Question: In a property mgt system, I'm saving buyers based on their preferences. Say a person interested in houses which has more than 2 & less than 4. So I saved it as 2,3,4. Please see the attachment.
When searching, say someone searching the buyers who are interested in houses which has more than 2, how should i write the select statement to check the bedroom column.
If someone search buyers who are interested in houses which has more than 2 bathrooms; what could be the select statement?

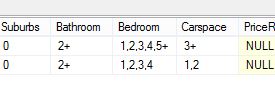
Answer: I still think a min/max is the much better table structure, but if you can't change it, try this.
First, let's come up with some base rules. If any of these is violated, then the final answer will need modification (and will probably be more complicated).
1. If a string contains + anywhere in it, the maximum is infinity.
2. The + can only occur at the end of the string.
3. The list will always be comma separated integers.
4. The smallest number will always be first in the list.
5. The largest number will always be last in the list.
If all those are true, then after a LOT of work, I think I have something you can use. The basic idea was to come up with a pair of functions that will get the min/max values out of your strings. Once you have these functions, you can use them in 'WHERE' clauses.
See this <URL> for starters. Function definitions on the left, a sample query to give you the gist of how they work on the right.
'''
CREATE FUNCTION dbo.list_min(@list_str AS VARCHAR(MAX))
RETURNS INT
WITH RETURNS NULL ON NULL INPUT
AS BEGIN
DECLARE @comma_index INT;
SET @comma_index = CHARINDEX(',', @list_str);
DECLARE @result INT;
IF (0 < @comma_index)
SET @result = CONVERT(INT, LEFT(@list_str, @comma_index - 1));
ELSE
SET @result = CONVERT(INT, REPLACE(@list_str, '+', ''));
RETURN @result;
END;
'''
and
'''
CREATE FUNCTION dbo.list_max(@list_str AS VARCHAR(MAX))
RETURNS INT
WITH RETURNS NULL ON NULL INPUT
AS BEGIN
IF (@list_str LIKE '%+')
RETURN <PHONE>; -- Max INT
DECLARE @comma_index INT;
SET @comma_index = CHARINDEX(',', REVERSE(@list_str));
DECLARE @result INT;
IF (0 < @comma_index)
SET @result = CONVERT(INT, RIGHT(@list_str, @comma_index - 1));
ELSE
SET @result = CONVERT(INT, @list_str);
RETURN @result;
END;
'''
(If anyone can think of a way to get rid of that ridiculous 'result' variable, let me know. I was getting errors about the last statement "must be a return statement" when putting the return inside 'IF'/'ELSE', and I couldn't get a 'CASE' syntax working.)
With these in hand, you can do queries like this:
'''
SELECT *
FROM stuff
WHERE dbo.list_min(carspace) <= 2 AND 2 <= dbo.list_max(carspace)
'''
which will only select your second row. (<URL>
A third function you might find useful is one that gives you the max in the list but ignores the '+'. To do that, it's essentially the 'list_max' function, but without the 'IF' block that checks for '+'. The get that functionality, you might want to just remove the '+' check from 'list_max', and create another function that checks for '+' and calls 'list_max' if there's no '+'.
I'm not sure about the performance characteristics here. I imagine they aren't great. You might want to consider some function based indexing if you have a large amount of data to search through.
Good luck. Hope this helps.